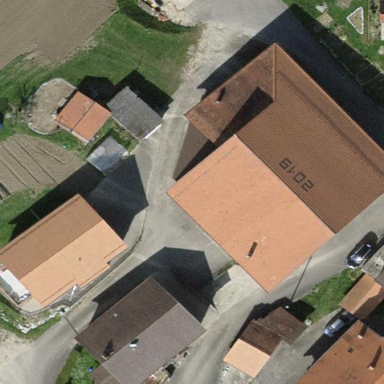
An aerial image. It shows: Farm building.